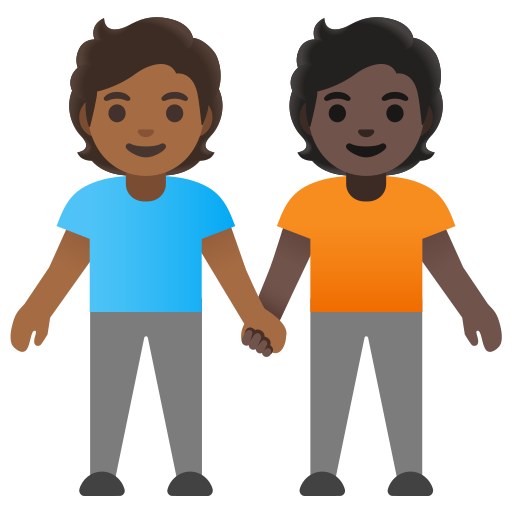
Emoji: 🧑🏾‍🤝‍🧑🏿